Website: home-depot
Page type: cart
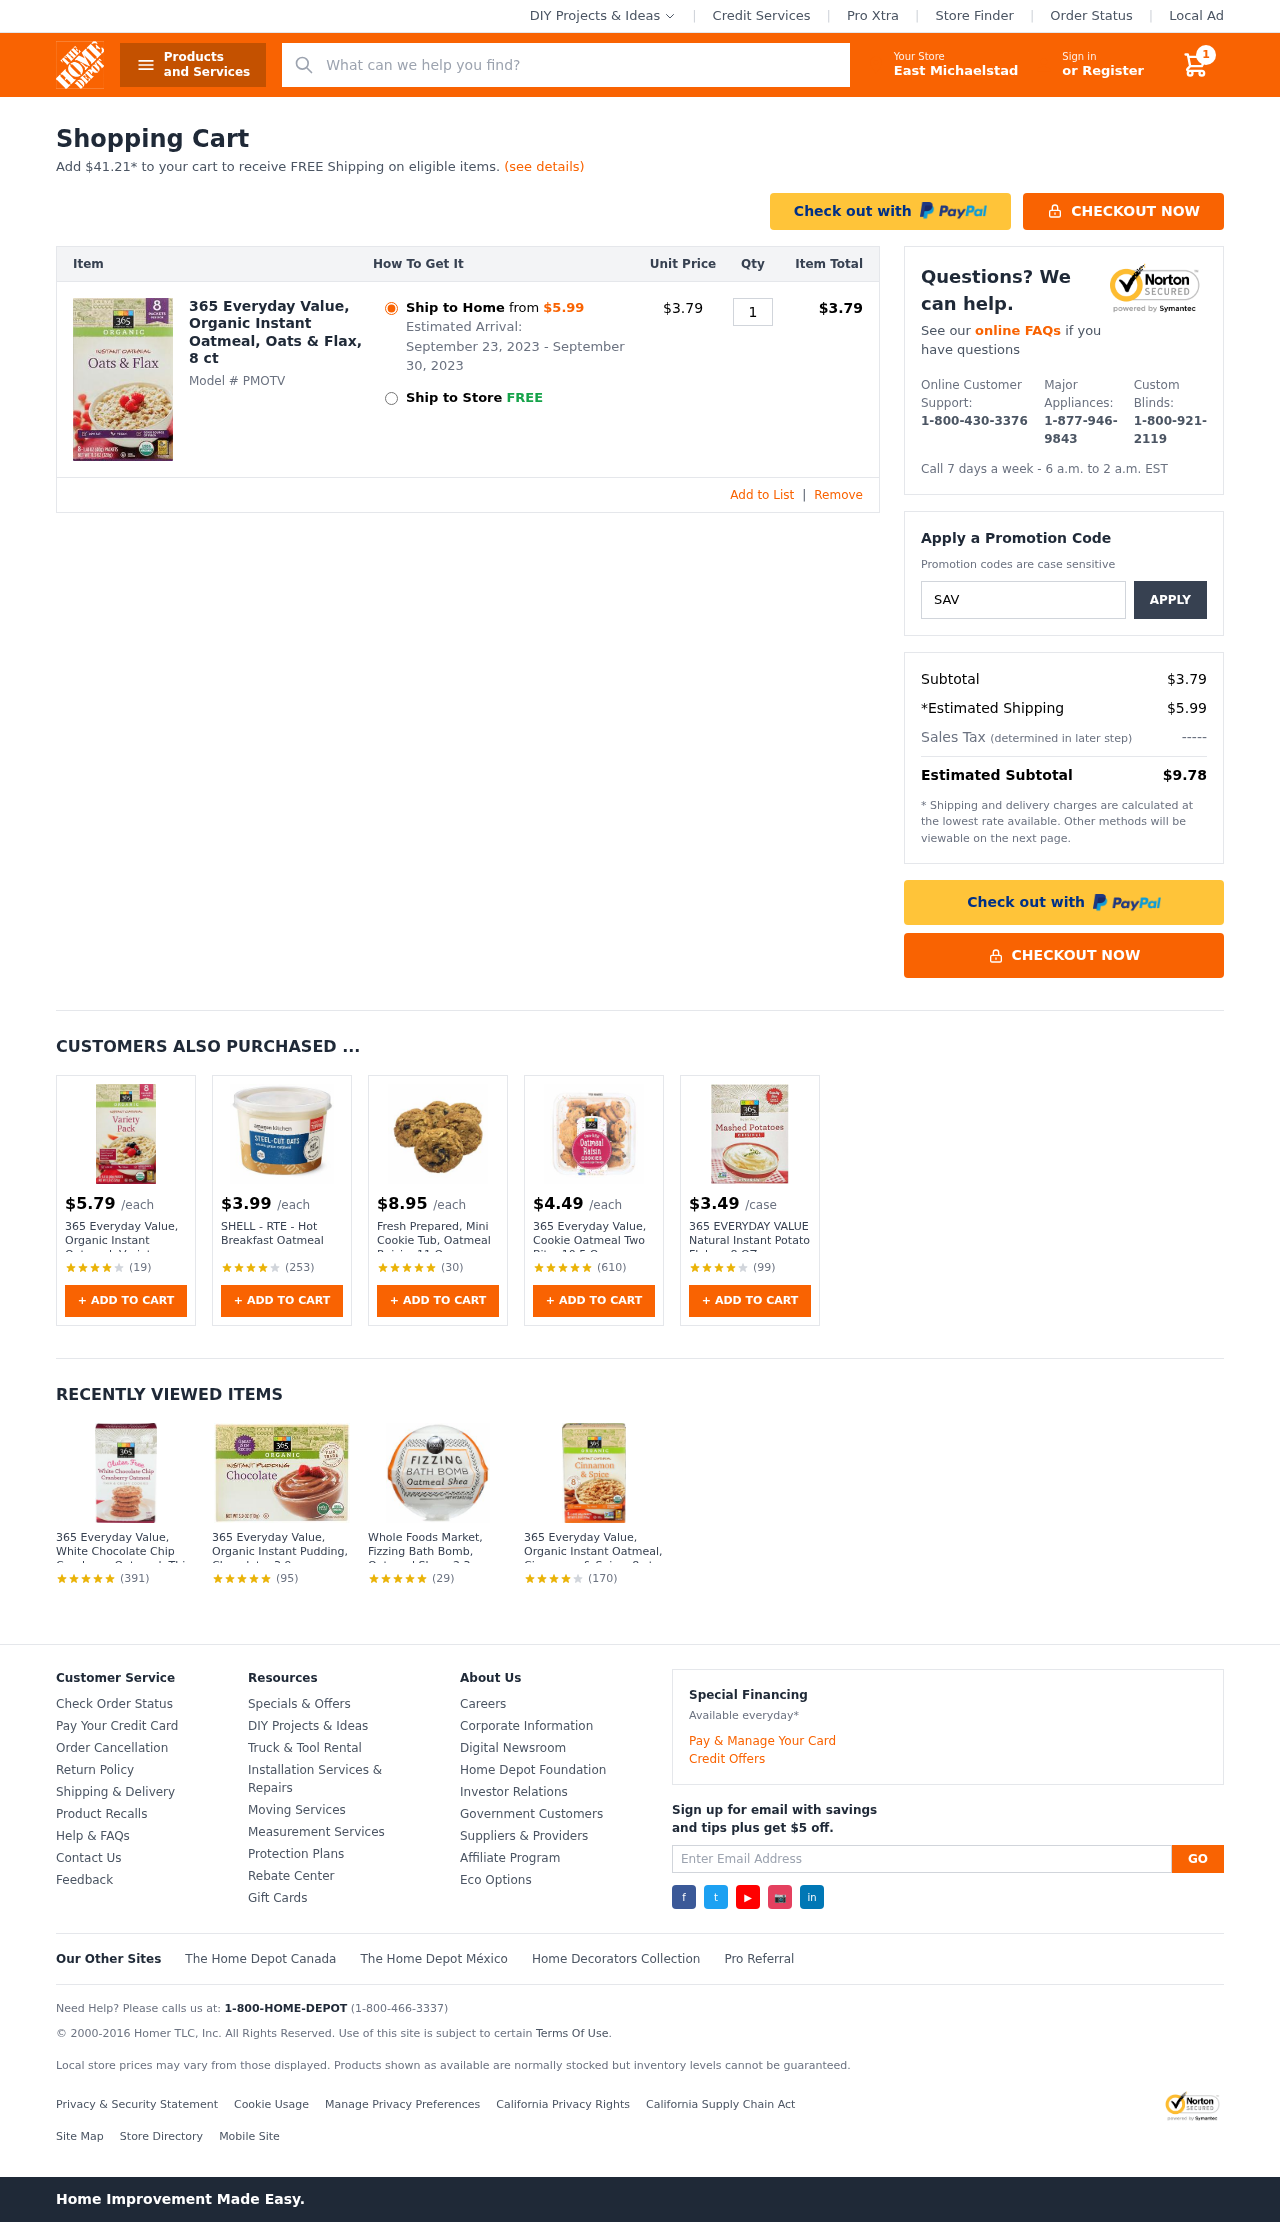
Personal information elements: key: PII_CITY
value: East Michaelstad
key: PII_PROMO_CODE
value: SAVE55
Product elements: key: PRODUCT1_NAME
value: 365 Everyday Value, Organic Instant Oatmeal, Oats & Flax, 8 ct
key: PRODUCT1_PRICE
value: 3.79
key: PRODUCT1_QUANTITY
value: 1
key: PRODUCT2_PRICE
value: $5.79
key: PRODUCT2_NAME
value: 365 Everyday Value, Organic Instant Oatmeal, Variety Pack, 11.3oz, 8 ct
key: PRODUCT2_NUM_RATINGS
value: (19)
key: PRODUCT3_PRICE
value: $3.99
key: PRODUCT3_NAME
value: SHELL - RTE - Hot Breakfast Oatmeal
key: PRODUCT3_NUM_RATINGS
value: (253)
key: PRODUCT4_PRICE
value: $8.95
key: PRODUCT4_NAME
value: Fresh Prepared, Mini Cookie Tub, Oatmeal Raisin, 11 Oz
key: PRODUCT4_NUM_RATINGS
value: (30)
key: PRODUCT5_PRICE
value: $4.49
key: PRODUCT5_NAME
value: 365 Everyday Value, Cookie Oatmeal Two Bite, 10.5 Ounce
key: PRODUCT5_NUM_RATINGS
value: (610)
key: PRODUCT6_PRICE
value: $3.49
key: PRODUCT6_NAME
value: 365 EVERYDAY VALUE Natural Instant Potato Flakes, 8 OZ
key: PRODUCT6_NUM_RATINGS
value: (99)
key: PRODUCT7_NAME
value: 365 Everyday Value, White Chocolate Chip Cranberry Oatmeal, Thin & Crispy Cookies, 7 oz
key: PRODUCT7_NUM_RATINGS
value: (391)
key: PRODUCT8_NAME
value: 365 Everyday Value, Organic Instant Pudding, Chocolate, 3.9 oz
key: PRODUCT8_NUM_RATINGS
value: (95)
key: PRODUCT9_NAME
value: Whole Foods Market, Fizzing Bath Bomb, Oatmeal Shea, 2.3 oz
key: PRODUCT9_NUM_RATINGS
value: (29)
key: PRODUCT10_NAME
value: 365 Everyday Value, Organic Instant Oatmeal, Cinnamon & Spice, 8 ct
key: PRODUCT10_NUM_RATINGS
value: (170)
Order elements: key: ORDER_NUM_ITEMS
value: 1
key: AMOUNT_TO_FREE_SHIPPING
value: $41.21
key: ORDER_SHIPPING_DATE
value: September 23, 2023
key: ORDER_DELIVERY_DATE
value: September 30, 2023
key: ORDER_ITEM_TOTAL
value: $3.79
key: ORDER_SUBTOTAL
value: $3.79
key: ORDER_SHIPPING_COST
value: $5.99
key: ORDER_TOTAL
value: $9.78
Search elements: key: HEADER_SEARCH
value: What can we help you find?